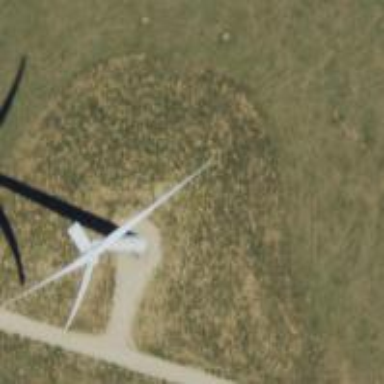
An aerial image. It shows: Wind generator powered by wind. The generator type is horizontal axis and it uses wind turbines.